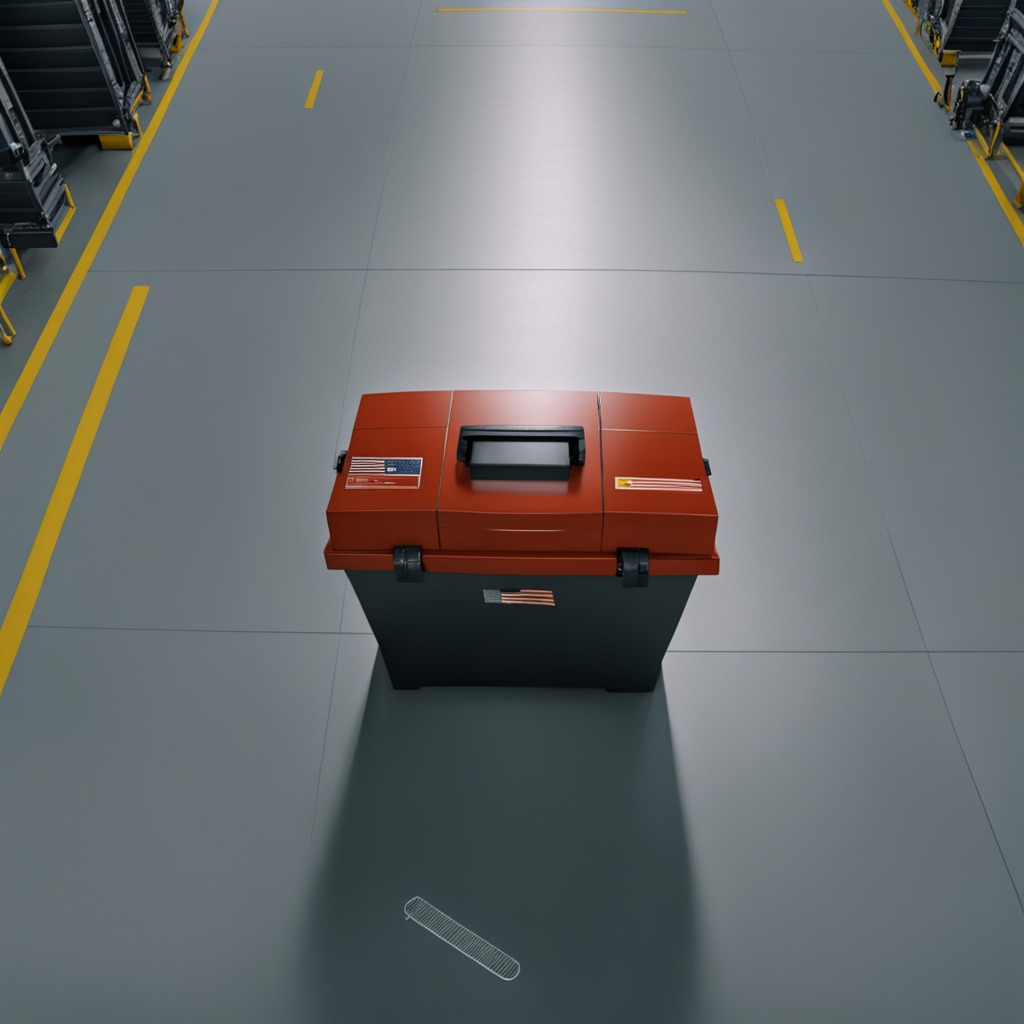
A coiled metal spring is lying on the toolbox surface in an airplane hangar workshop.